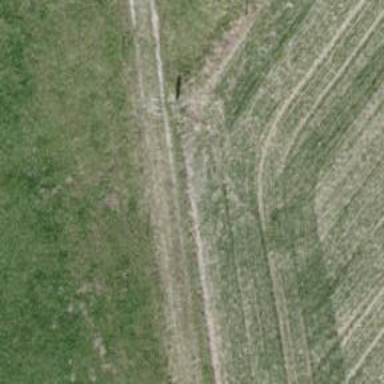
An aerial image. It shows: Grassy track with grade5 tracktype.